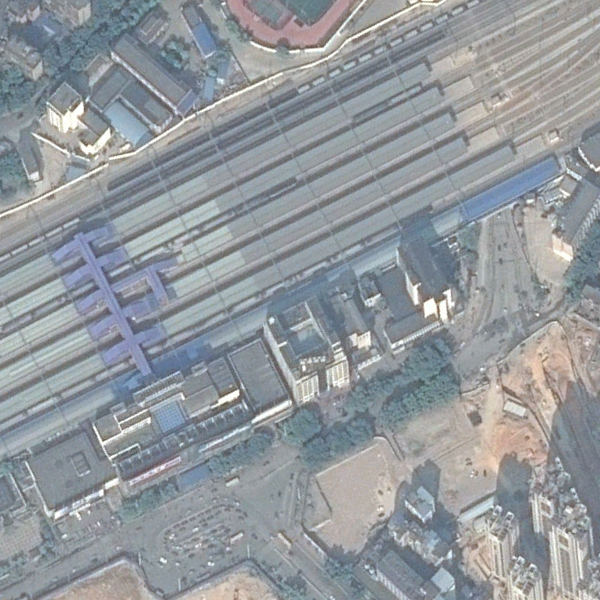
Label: RailwayStation